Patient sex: F
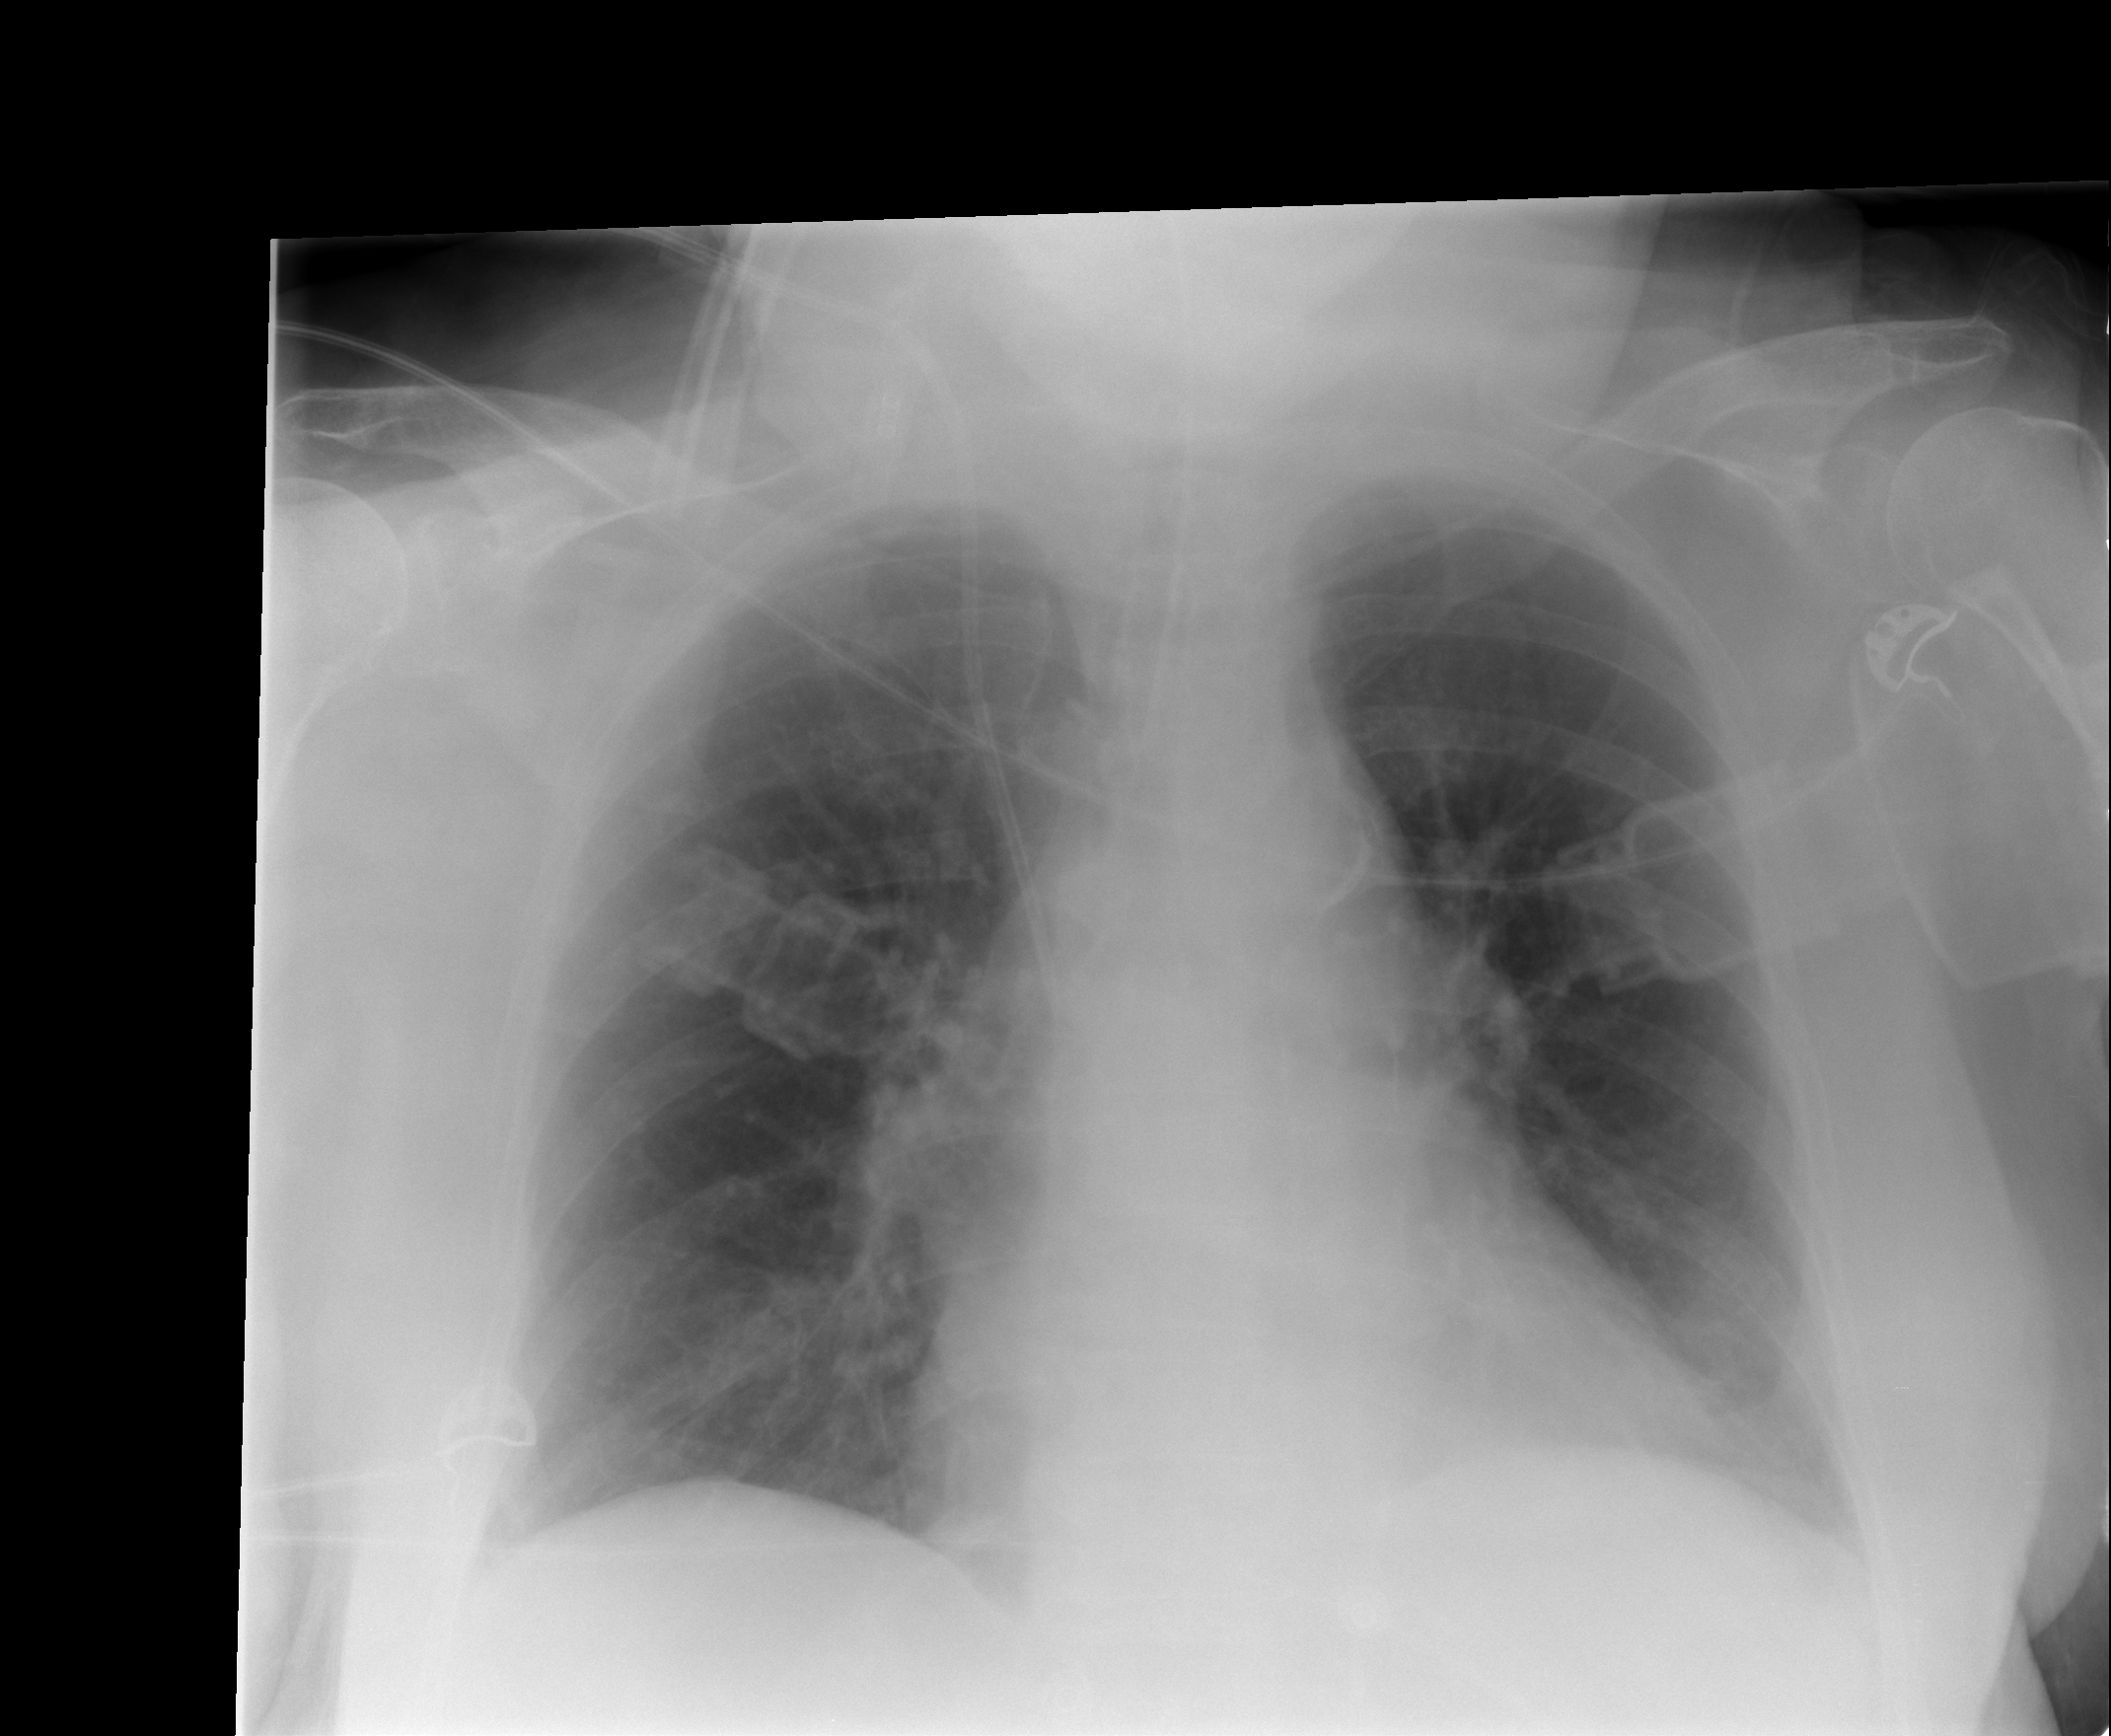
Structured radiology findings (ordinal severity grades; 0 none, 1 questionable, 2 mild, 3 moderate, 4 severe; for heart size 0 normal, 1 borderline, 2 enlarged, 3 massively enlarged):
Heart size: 1
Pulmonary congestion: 0
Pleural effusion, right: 0
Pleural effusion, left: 0
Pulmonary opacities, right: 0
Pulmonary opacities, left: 0
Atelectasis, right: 0
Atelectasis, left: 2